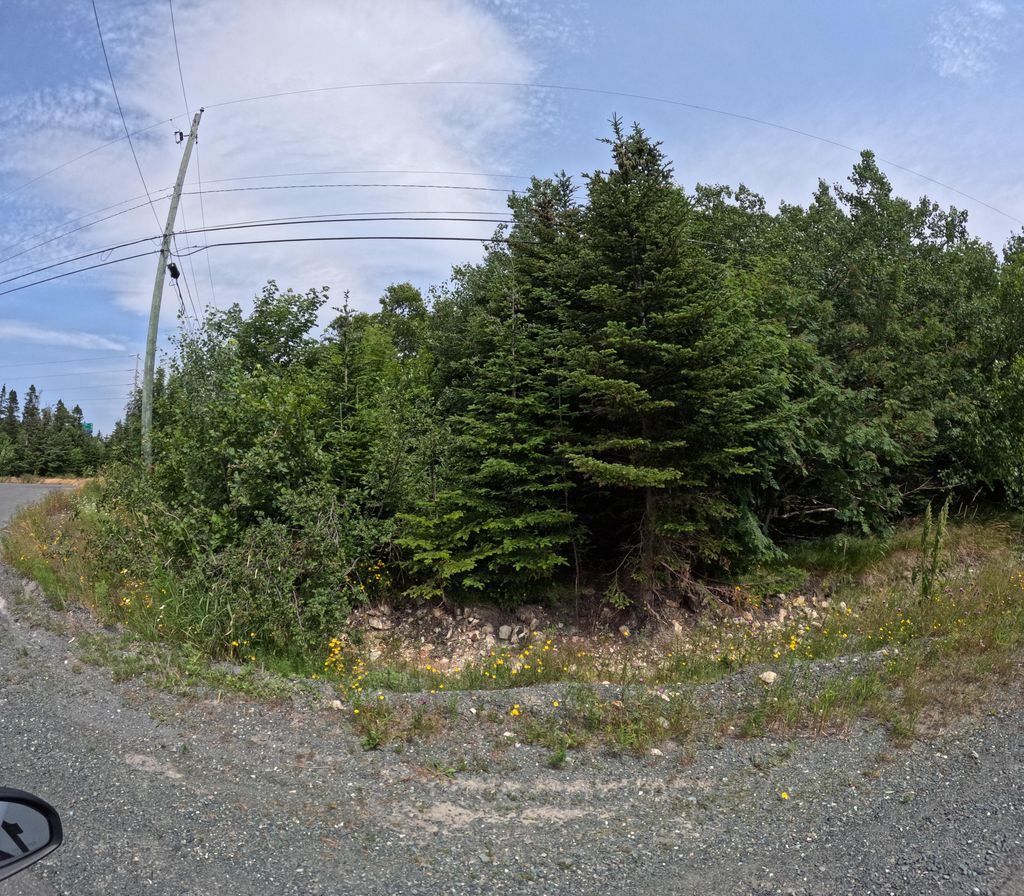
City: st_johns